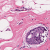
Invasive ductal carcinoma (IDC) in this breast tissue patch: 0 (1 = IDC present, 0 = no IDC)